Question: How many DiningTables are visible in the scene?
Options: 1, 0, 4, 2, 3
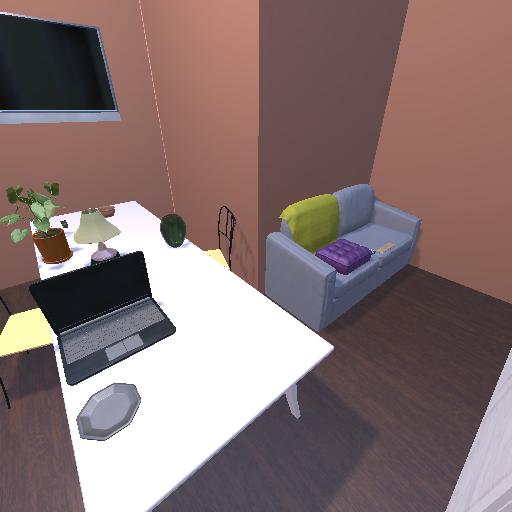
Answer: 1